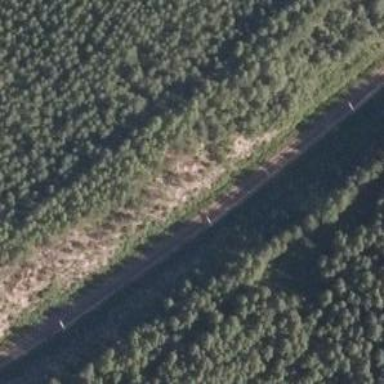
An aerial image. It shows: Continuous rail railway with electrified contact line.